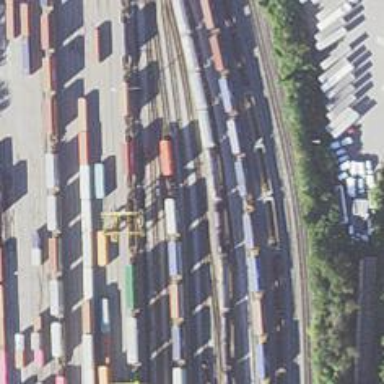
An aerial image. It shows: Railway yard in service.